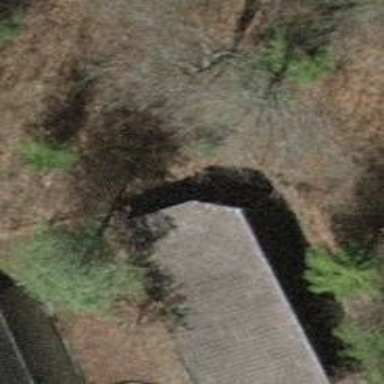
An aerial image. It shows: Garage building.